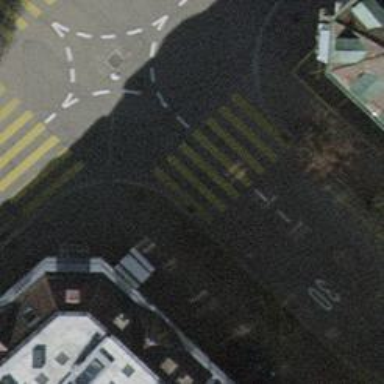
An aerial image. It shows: Uncontrolled zebra crossing on the road.